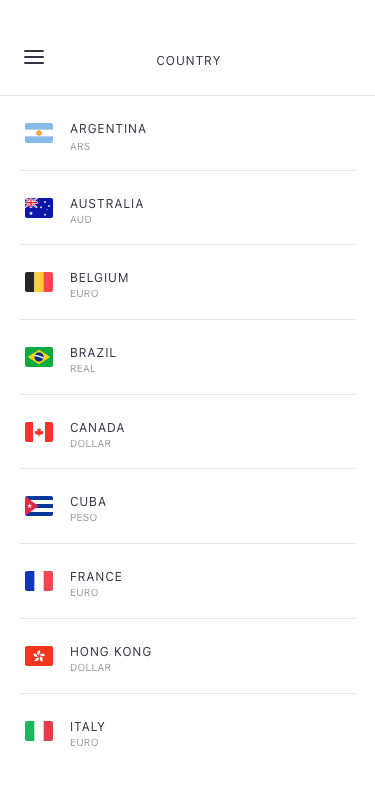
Text in this UI design:
EURO
ITALY
DOLLAR
HONG KONG
EURO
FRANCE
PESO
CUBA
DOLLAR
CANADA
REAL
BRAZIL
EURO
BELGIUM
AUD
AUSTRALIA
ARS
ARGENTINA
COUNTRY